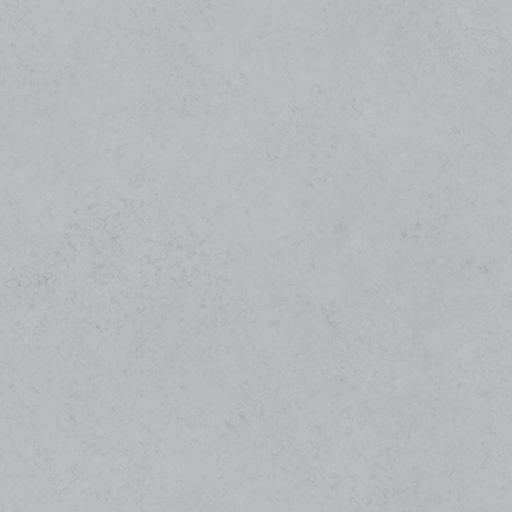
Tags: clean iron metal